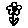
Label: flower